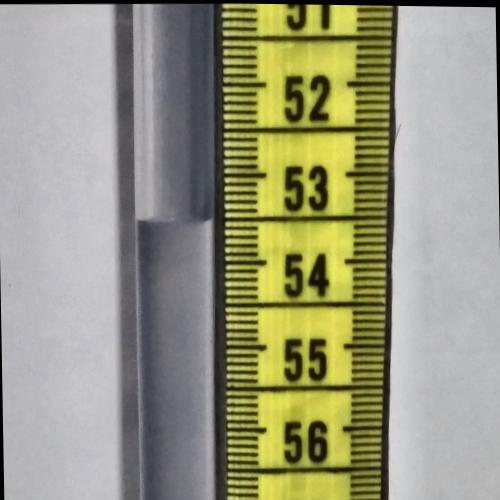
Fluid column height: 53.5 cm